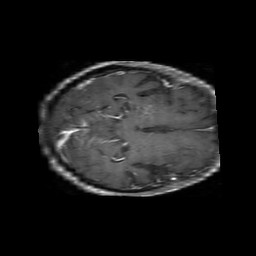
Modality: T1w
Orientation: axial
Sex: female
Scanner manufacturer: philips
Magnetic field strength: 3 T
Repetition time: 0.4 s
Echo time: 0.0095 s